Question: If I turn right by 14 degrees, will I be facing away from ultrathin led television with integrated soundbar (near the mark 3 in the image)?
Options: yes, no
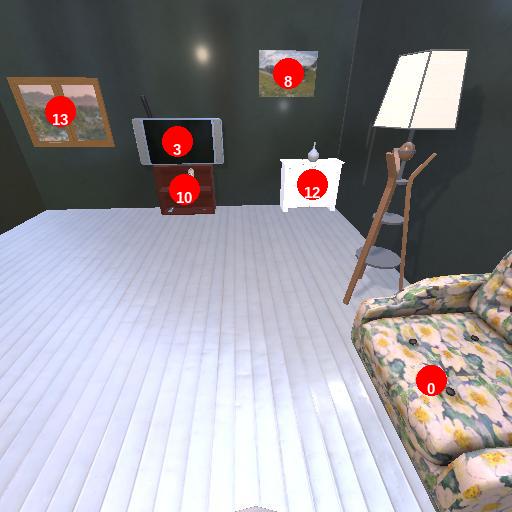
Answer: yes